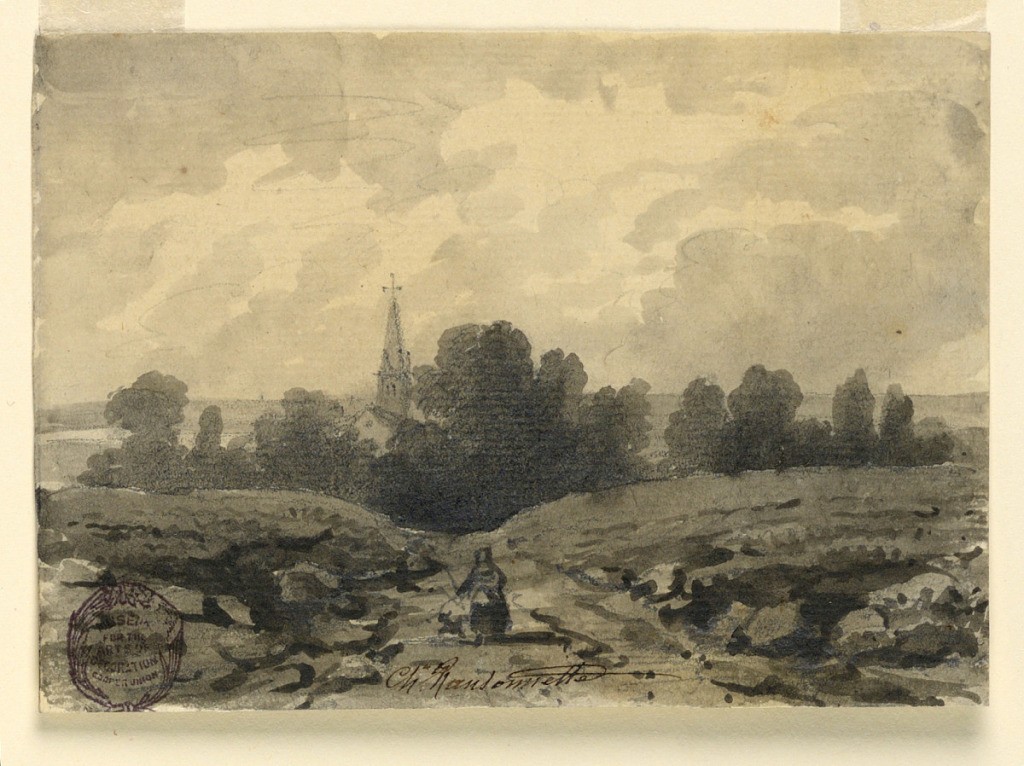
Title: On a Country Road
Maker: Charles Nicolas Ransonnette, French, 1793 - 1877
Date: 1850-1860
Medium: Graphite, brush and grey watercolor on paper
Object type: Drawing
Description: A woman with a dog is shown on a road leading from a village in the back toward the spectator. Hilly country.